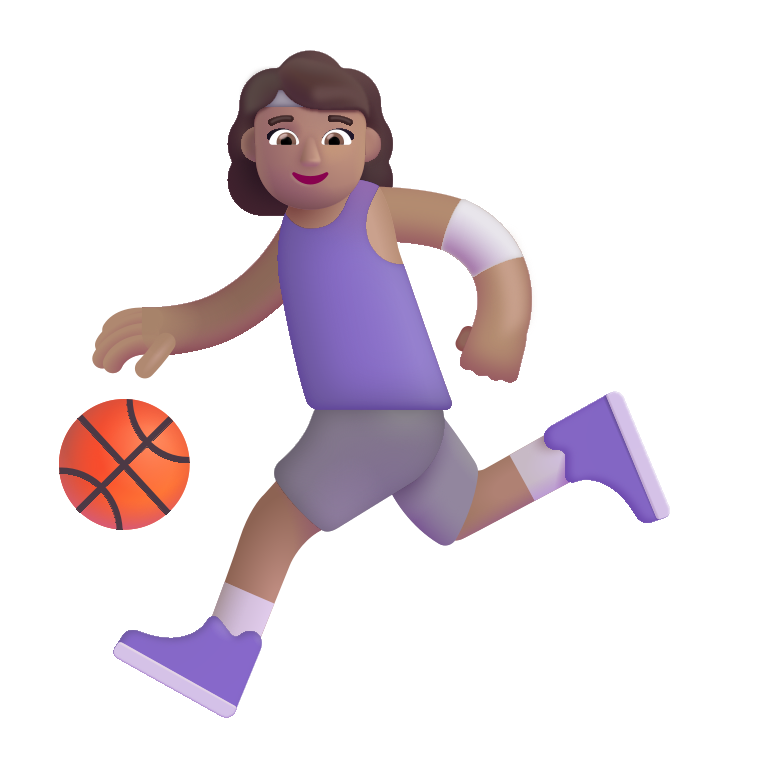
woman bouncing ball color